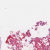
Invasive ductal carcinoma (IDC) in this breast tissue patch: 0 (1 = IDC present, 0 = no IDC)